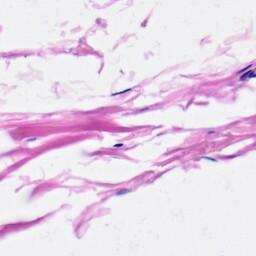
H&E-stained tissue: Heart